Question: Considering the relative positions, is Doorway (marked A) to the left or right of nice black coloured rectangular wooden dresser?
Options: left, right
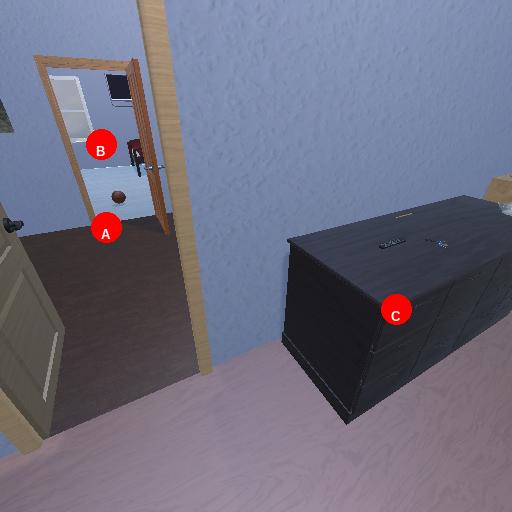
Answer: left